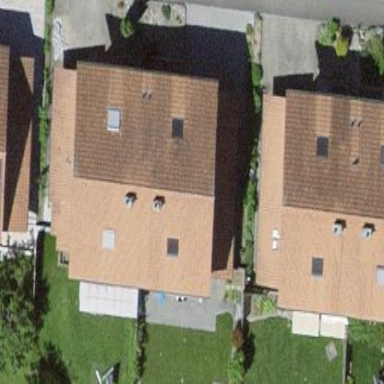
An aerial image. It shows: Terrace building.